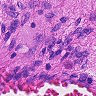
Metastatic tissue present: no